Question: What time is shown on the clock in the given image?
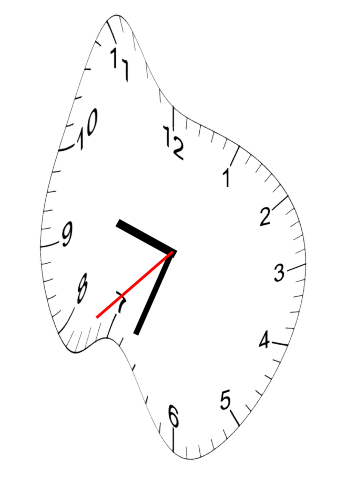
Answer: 09:33:38